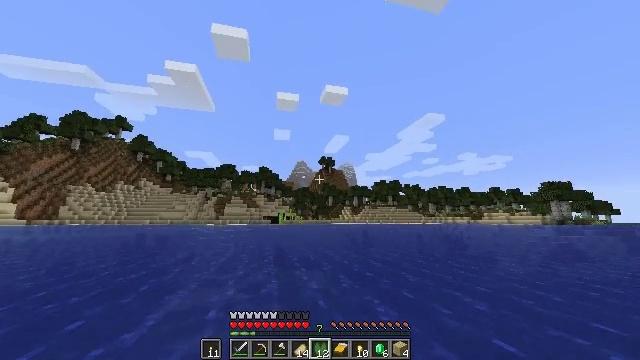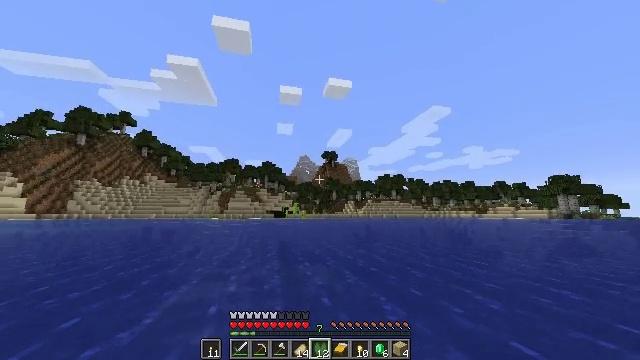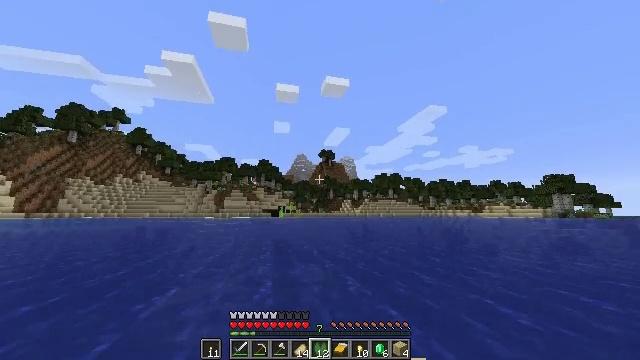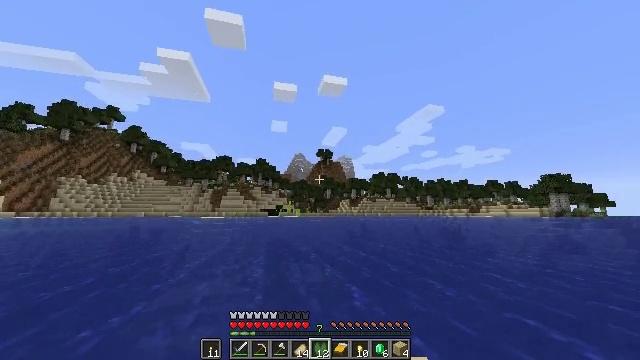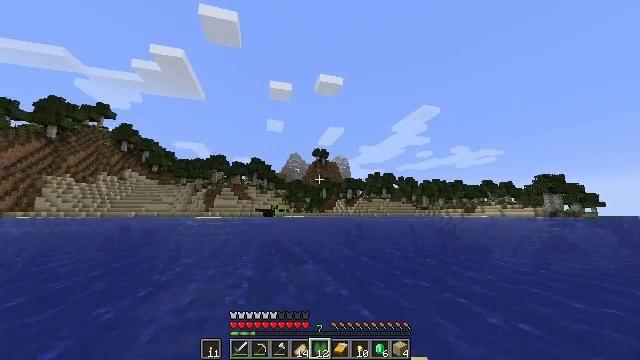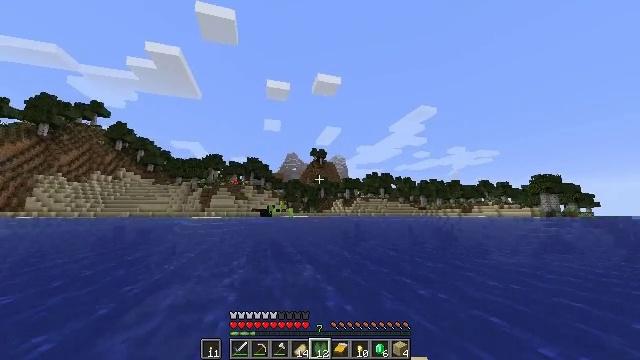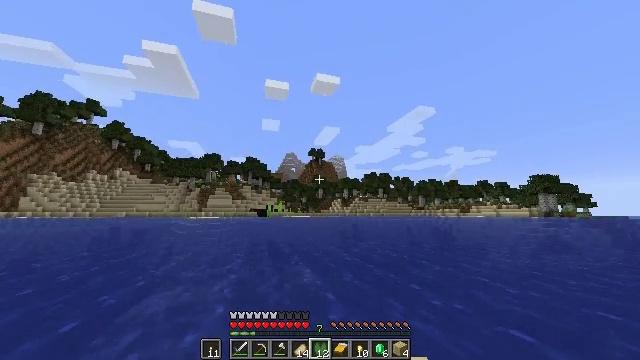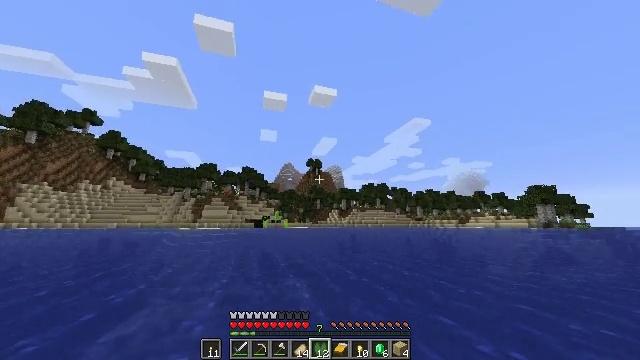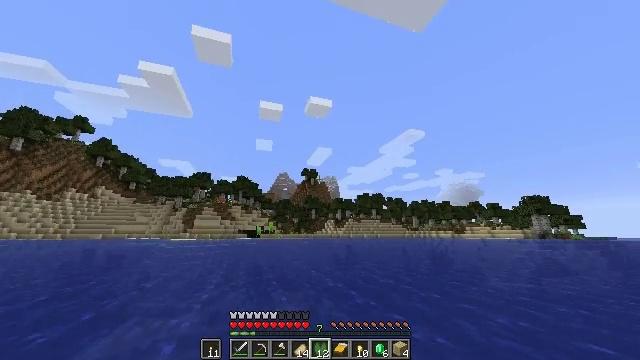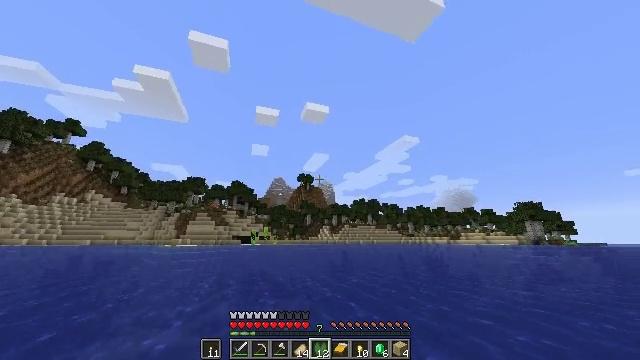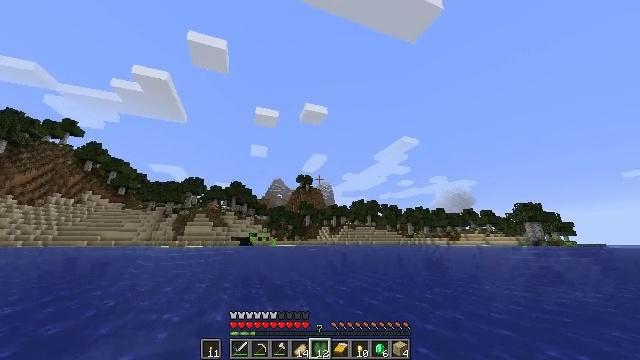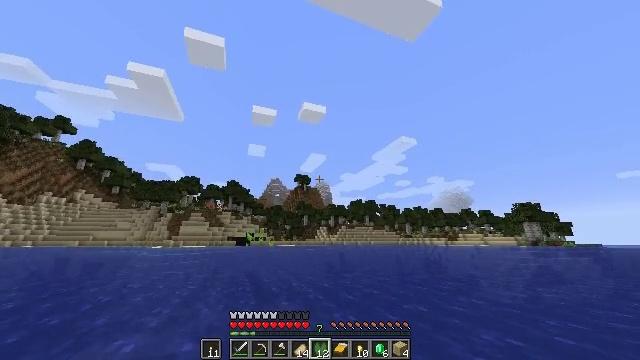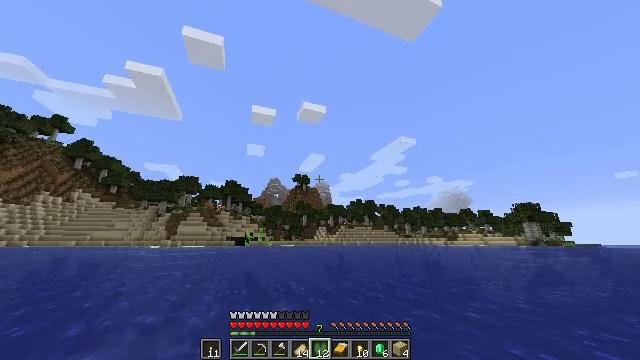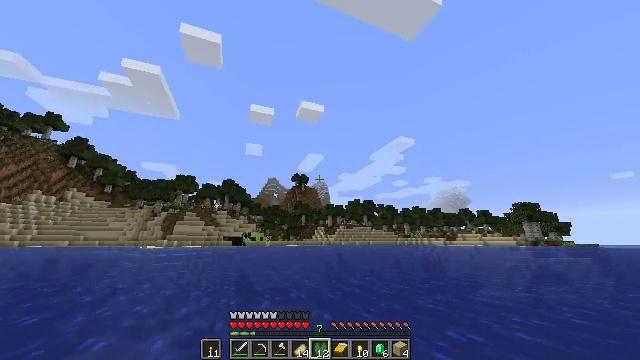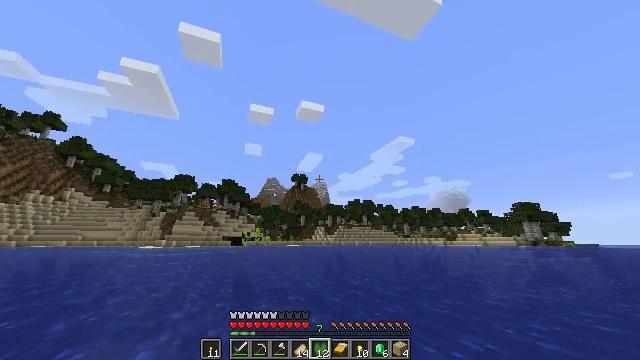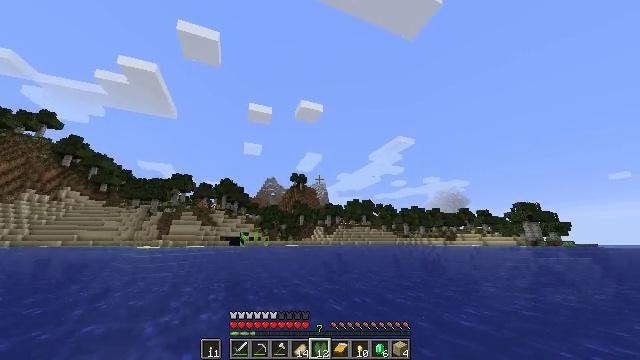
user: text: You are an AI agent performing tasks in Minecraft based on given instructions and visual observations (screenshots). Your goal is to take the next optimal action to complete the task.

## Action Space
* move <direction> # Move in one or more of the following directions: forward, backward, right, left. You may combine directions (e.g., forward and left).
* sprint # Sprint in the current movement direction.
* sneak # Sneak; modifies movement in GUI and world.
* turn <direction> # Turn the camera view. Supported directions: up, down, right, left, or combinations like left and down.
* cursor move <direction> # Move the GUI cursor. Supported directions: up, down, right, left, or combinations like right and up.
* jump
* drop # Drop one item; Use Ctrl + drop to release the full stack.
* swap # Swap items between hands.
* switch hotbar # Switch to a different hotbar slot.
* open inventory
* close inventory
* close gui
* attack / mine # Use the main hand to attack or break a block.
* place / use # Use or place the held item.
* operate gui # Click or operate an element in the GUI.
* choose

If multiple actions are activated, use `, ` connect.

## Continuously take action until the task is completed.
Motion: motion action
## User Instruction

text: Drop a lily pad.
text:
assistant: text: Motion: move forward, sprint, turn left and down
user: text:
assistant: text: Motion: move forward, sprint
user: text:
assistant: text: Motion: move forward, sprint
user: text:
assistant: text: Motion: move forward, sprint
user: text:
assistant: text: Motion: move forward, sprint
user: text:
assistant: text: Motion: move forward, sprint
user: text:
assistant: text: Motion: move forward, sprint, turn up
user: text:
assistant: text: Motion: move forward, sprint, turn up
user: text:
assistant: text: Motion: move forward, sprint, turn up
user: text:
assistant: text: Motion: move forward, sprint
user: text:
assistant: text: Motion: move forward, sprint
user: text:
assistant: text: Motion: move forward, sprint
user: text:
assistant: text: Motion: move forward, sprint
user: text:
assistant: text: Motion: move forward, sprint, attack / mine
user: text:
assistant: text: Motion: move forward, sprint, attack / mine
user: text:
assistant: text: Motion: move forward, sprint
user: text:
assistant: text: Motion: move forward, sprint, turn left and down
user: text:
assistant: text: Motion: move forward, sprint, turn left and down
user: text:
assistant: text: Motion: move forward, sprint, turn down
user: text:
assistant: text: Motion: move forward, sprint, turn down
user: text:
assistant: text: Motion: move forward, sprint, turn down
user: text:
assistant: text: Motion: move forward, sprint
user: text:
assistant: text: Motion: move forward, sprint
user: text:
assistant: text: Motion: move forward, sprint
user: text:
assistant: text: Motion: move forward, sprint
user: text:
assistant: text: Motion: move forward, sprint, turn right
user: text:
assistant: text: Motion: move forward, sprint, turn right
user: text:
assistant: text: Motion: move forward, sprint
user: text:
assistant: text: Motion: move forward, sprint
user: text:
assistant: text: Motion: move forward, sprint